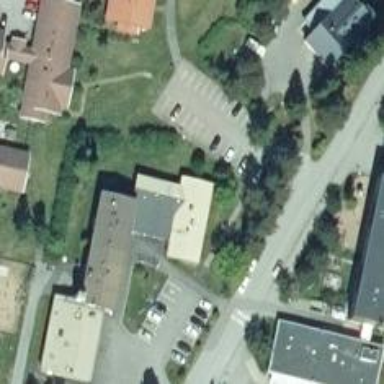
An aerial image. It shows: Town hall.